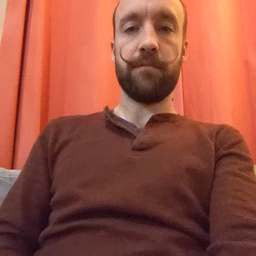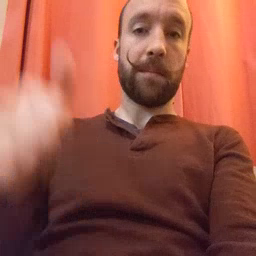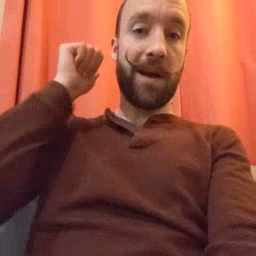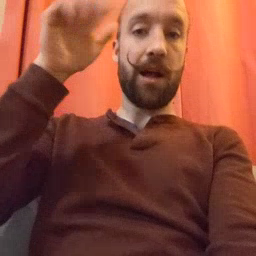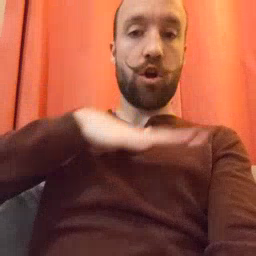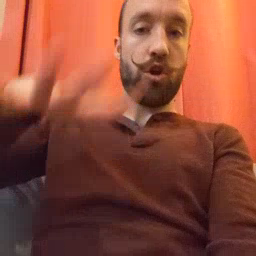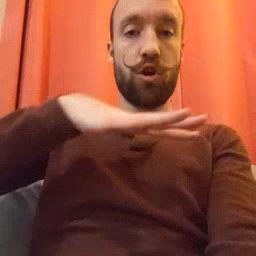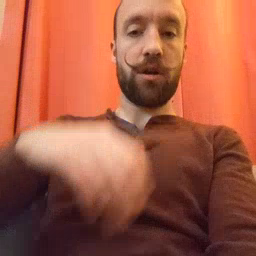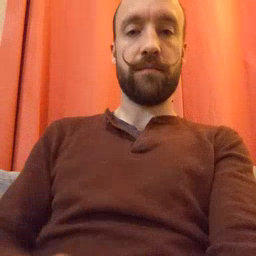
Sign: backyard